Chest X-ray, AP view. Patient: 48 years old, sex M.
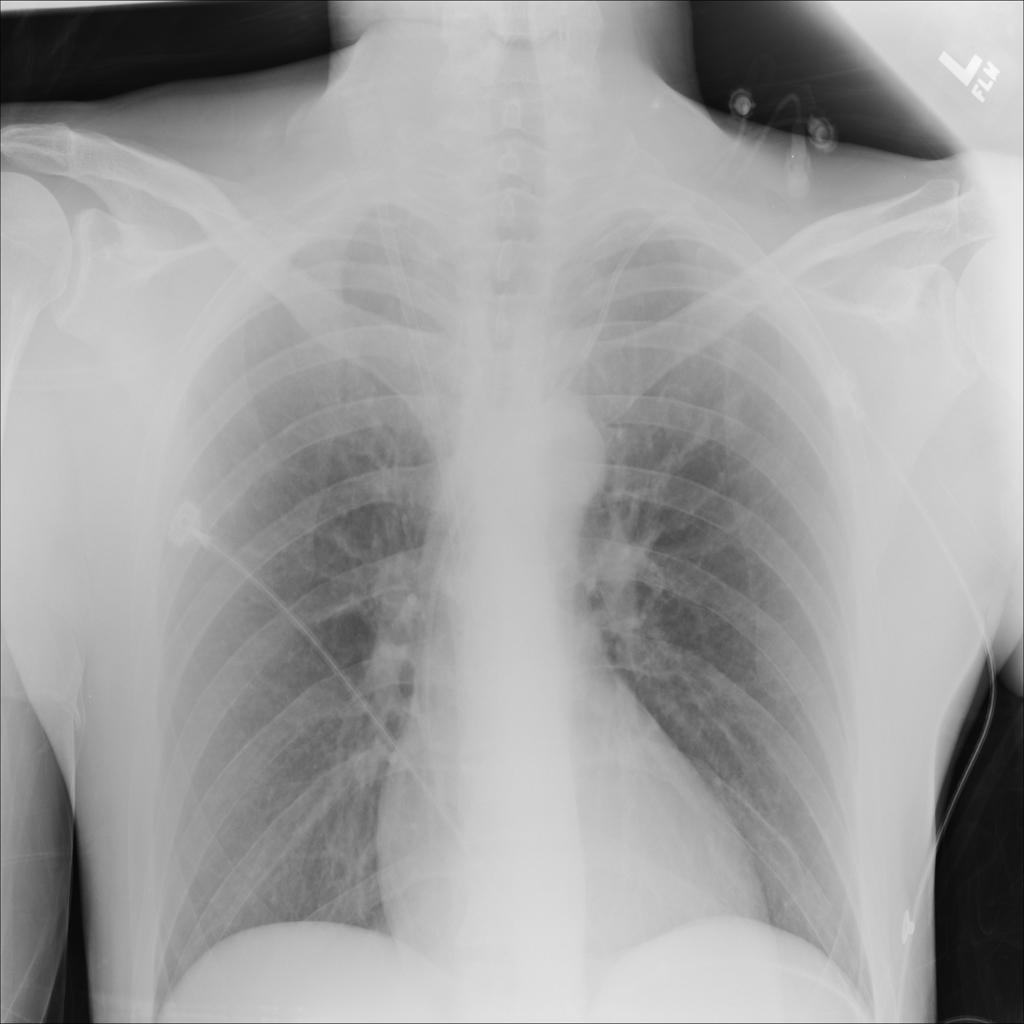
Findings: No Finding